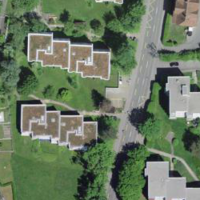
EUNIS habitat code: 54
Species observed at this site:
Milvus milvus